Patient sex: M
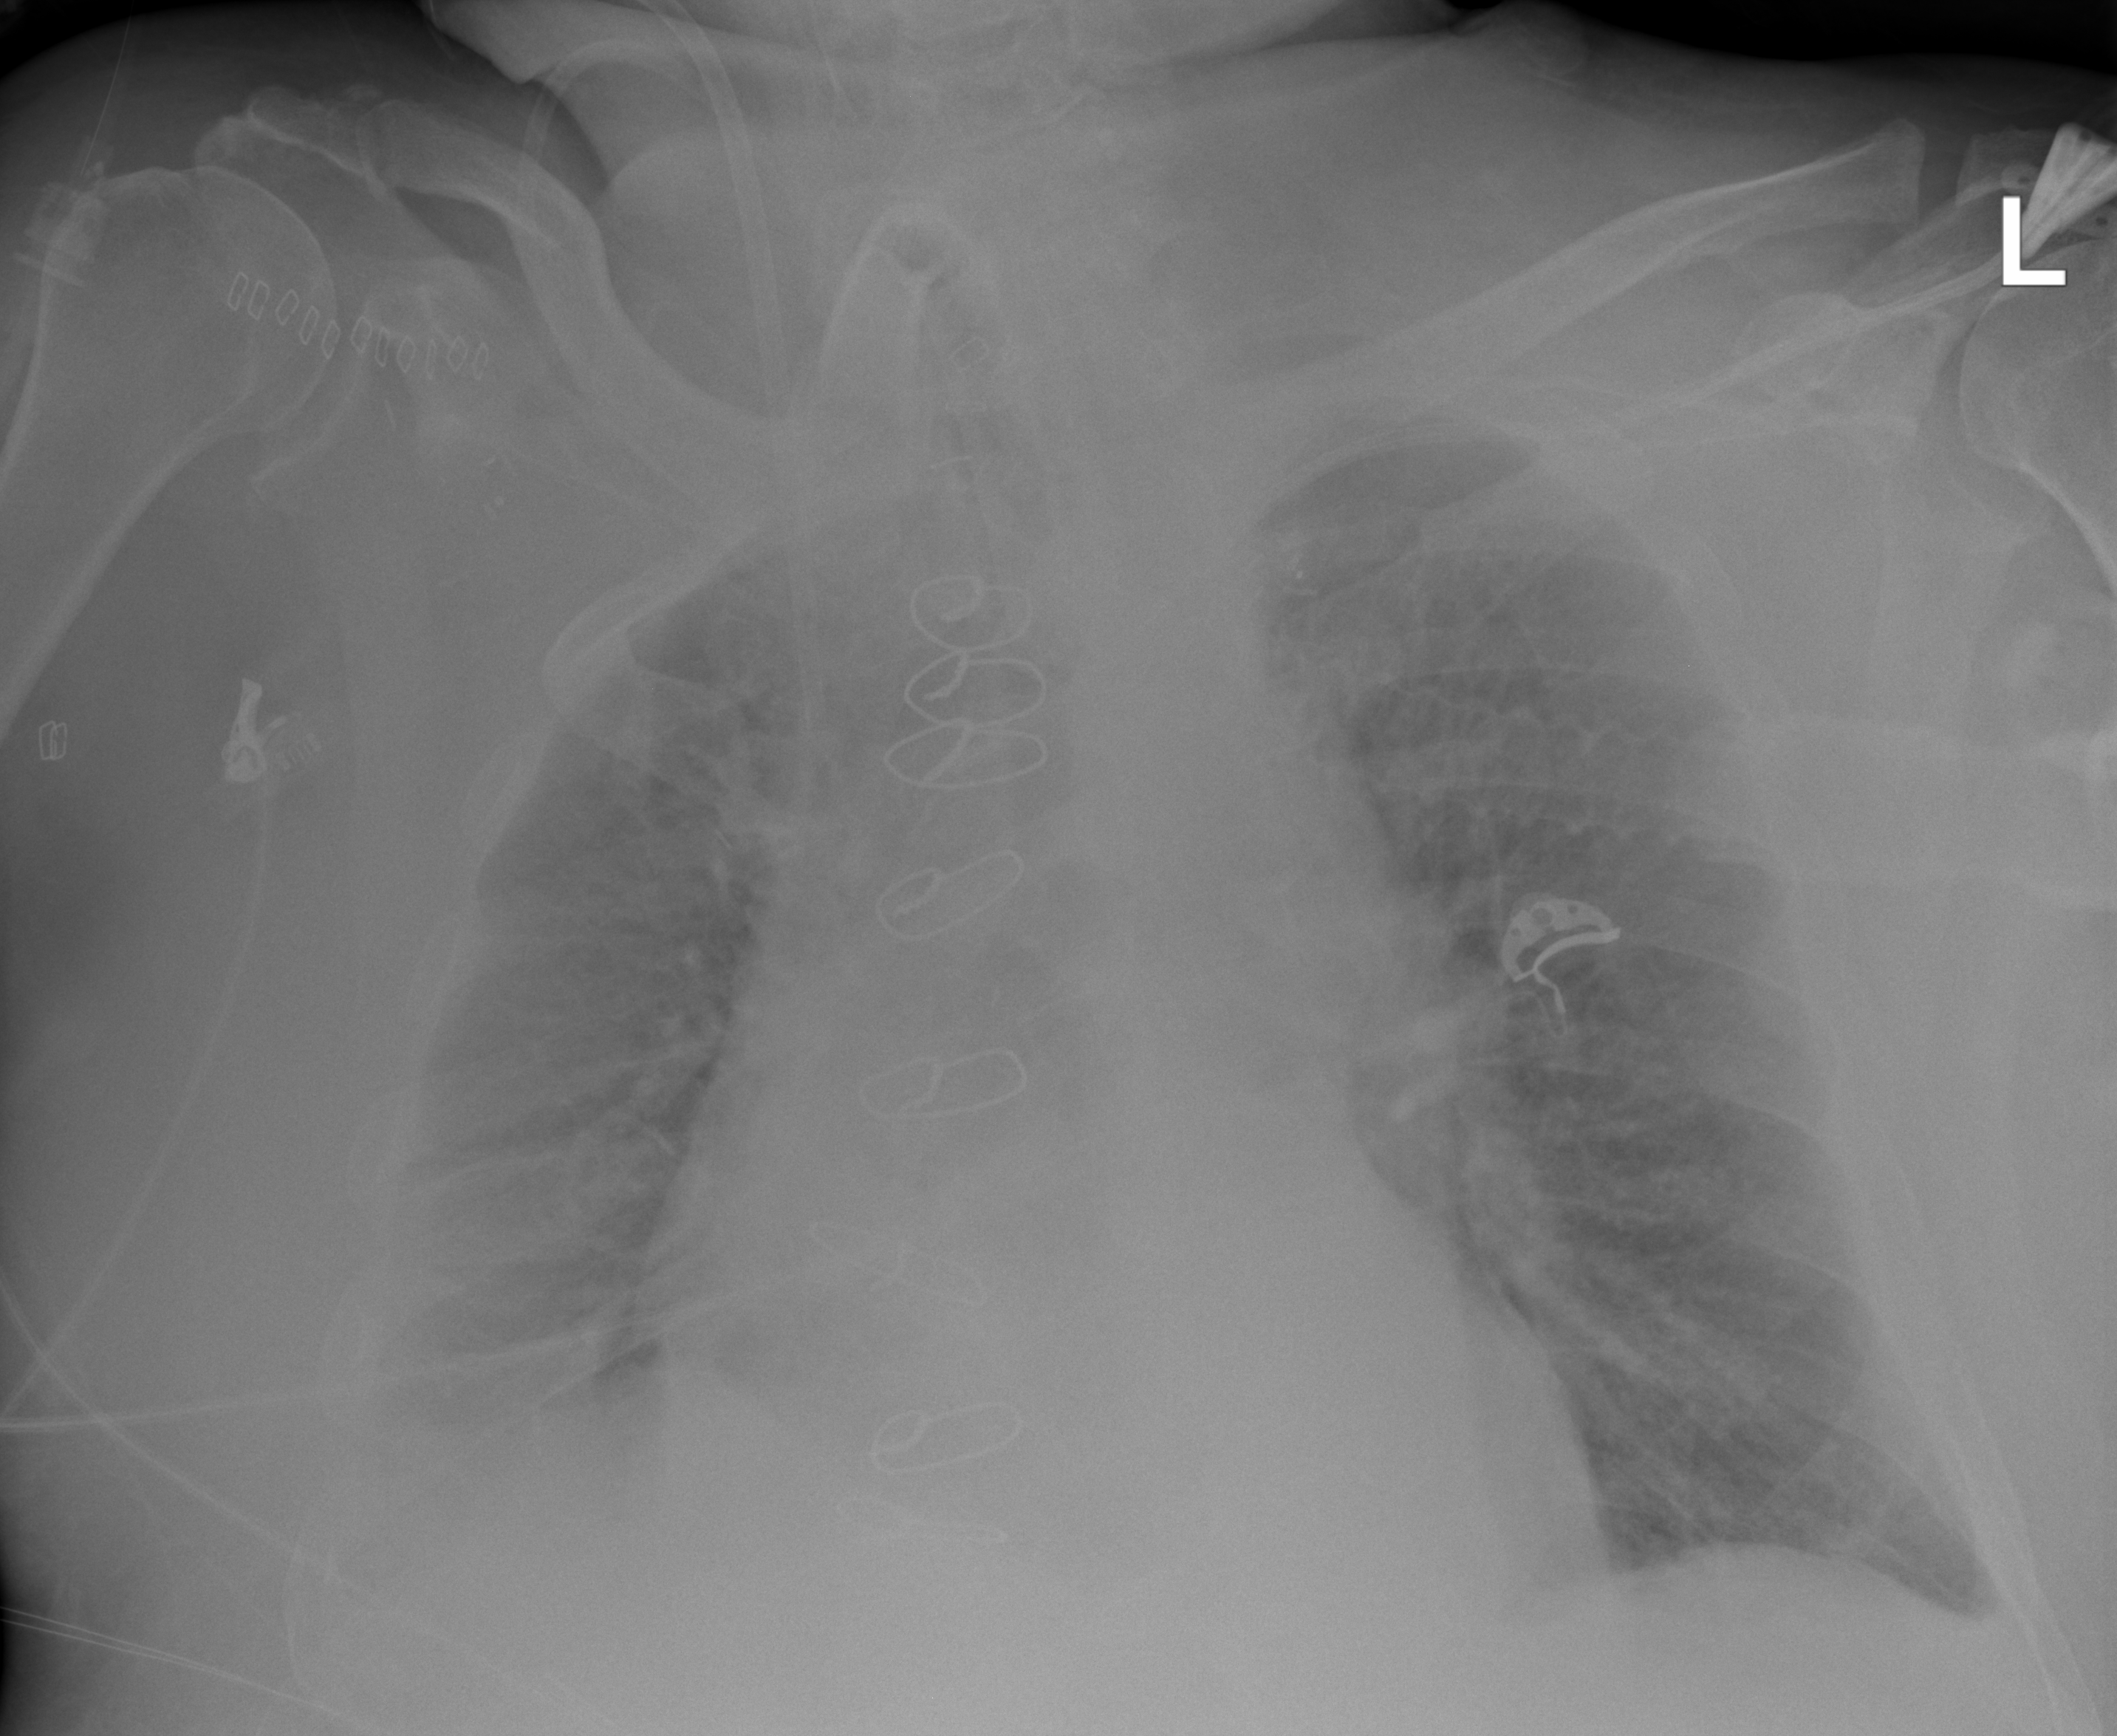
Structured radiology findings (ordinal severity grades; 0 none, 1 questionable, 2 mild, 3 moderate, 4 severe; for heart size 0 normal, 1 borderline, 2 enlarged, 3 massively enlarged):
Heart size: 2
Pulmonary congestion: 2
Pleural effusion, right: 2
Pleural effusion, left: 1
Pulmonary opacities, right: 2
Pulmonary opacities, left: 2
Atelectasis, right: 2
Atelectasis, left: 2